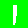
Digit: 1